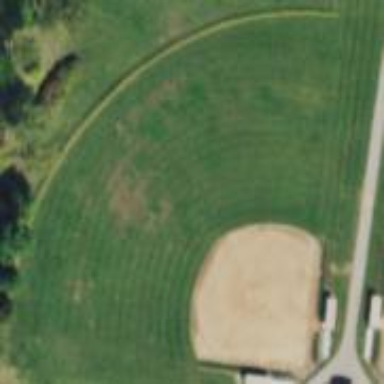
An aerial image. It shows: Baseball pitch for leisure and sports activities.